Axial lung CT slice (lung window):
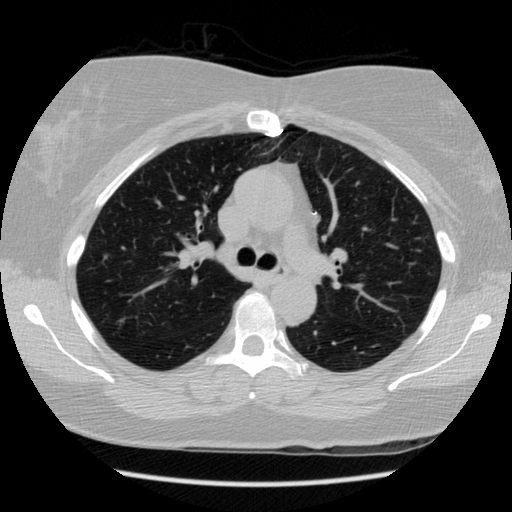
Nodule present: no